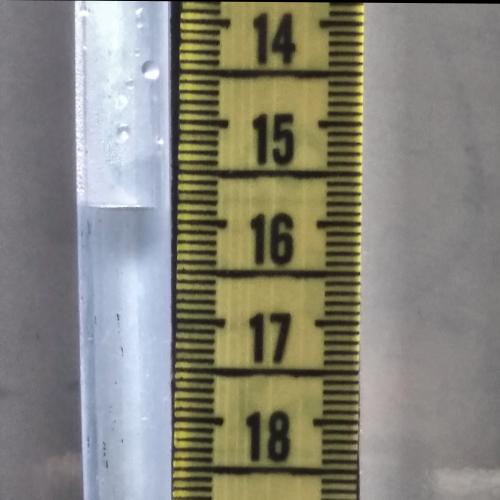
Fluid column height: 15.9 cm